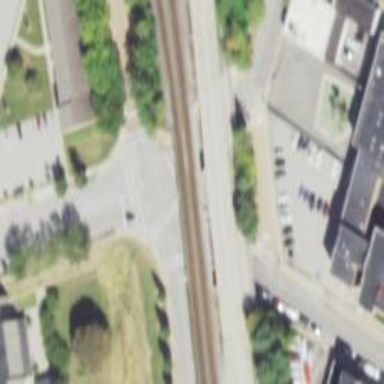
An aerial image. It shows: Railway tracks on embankment.